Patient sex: M
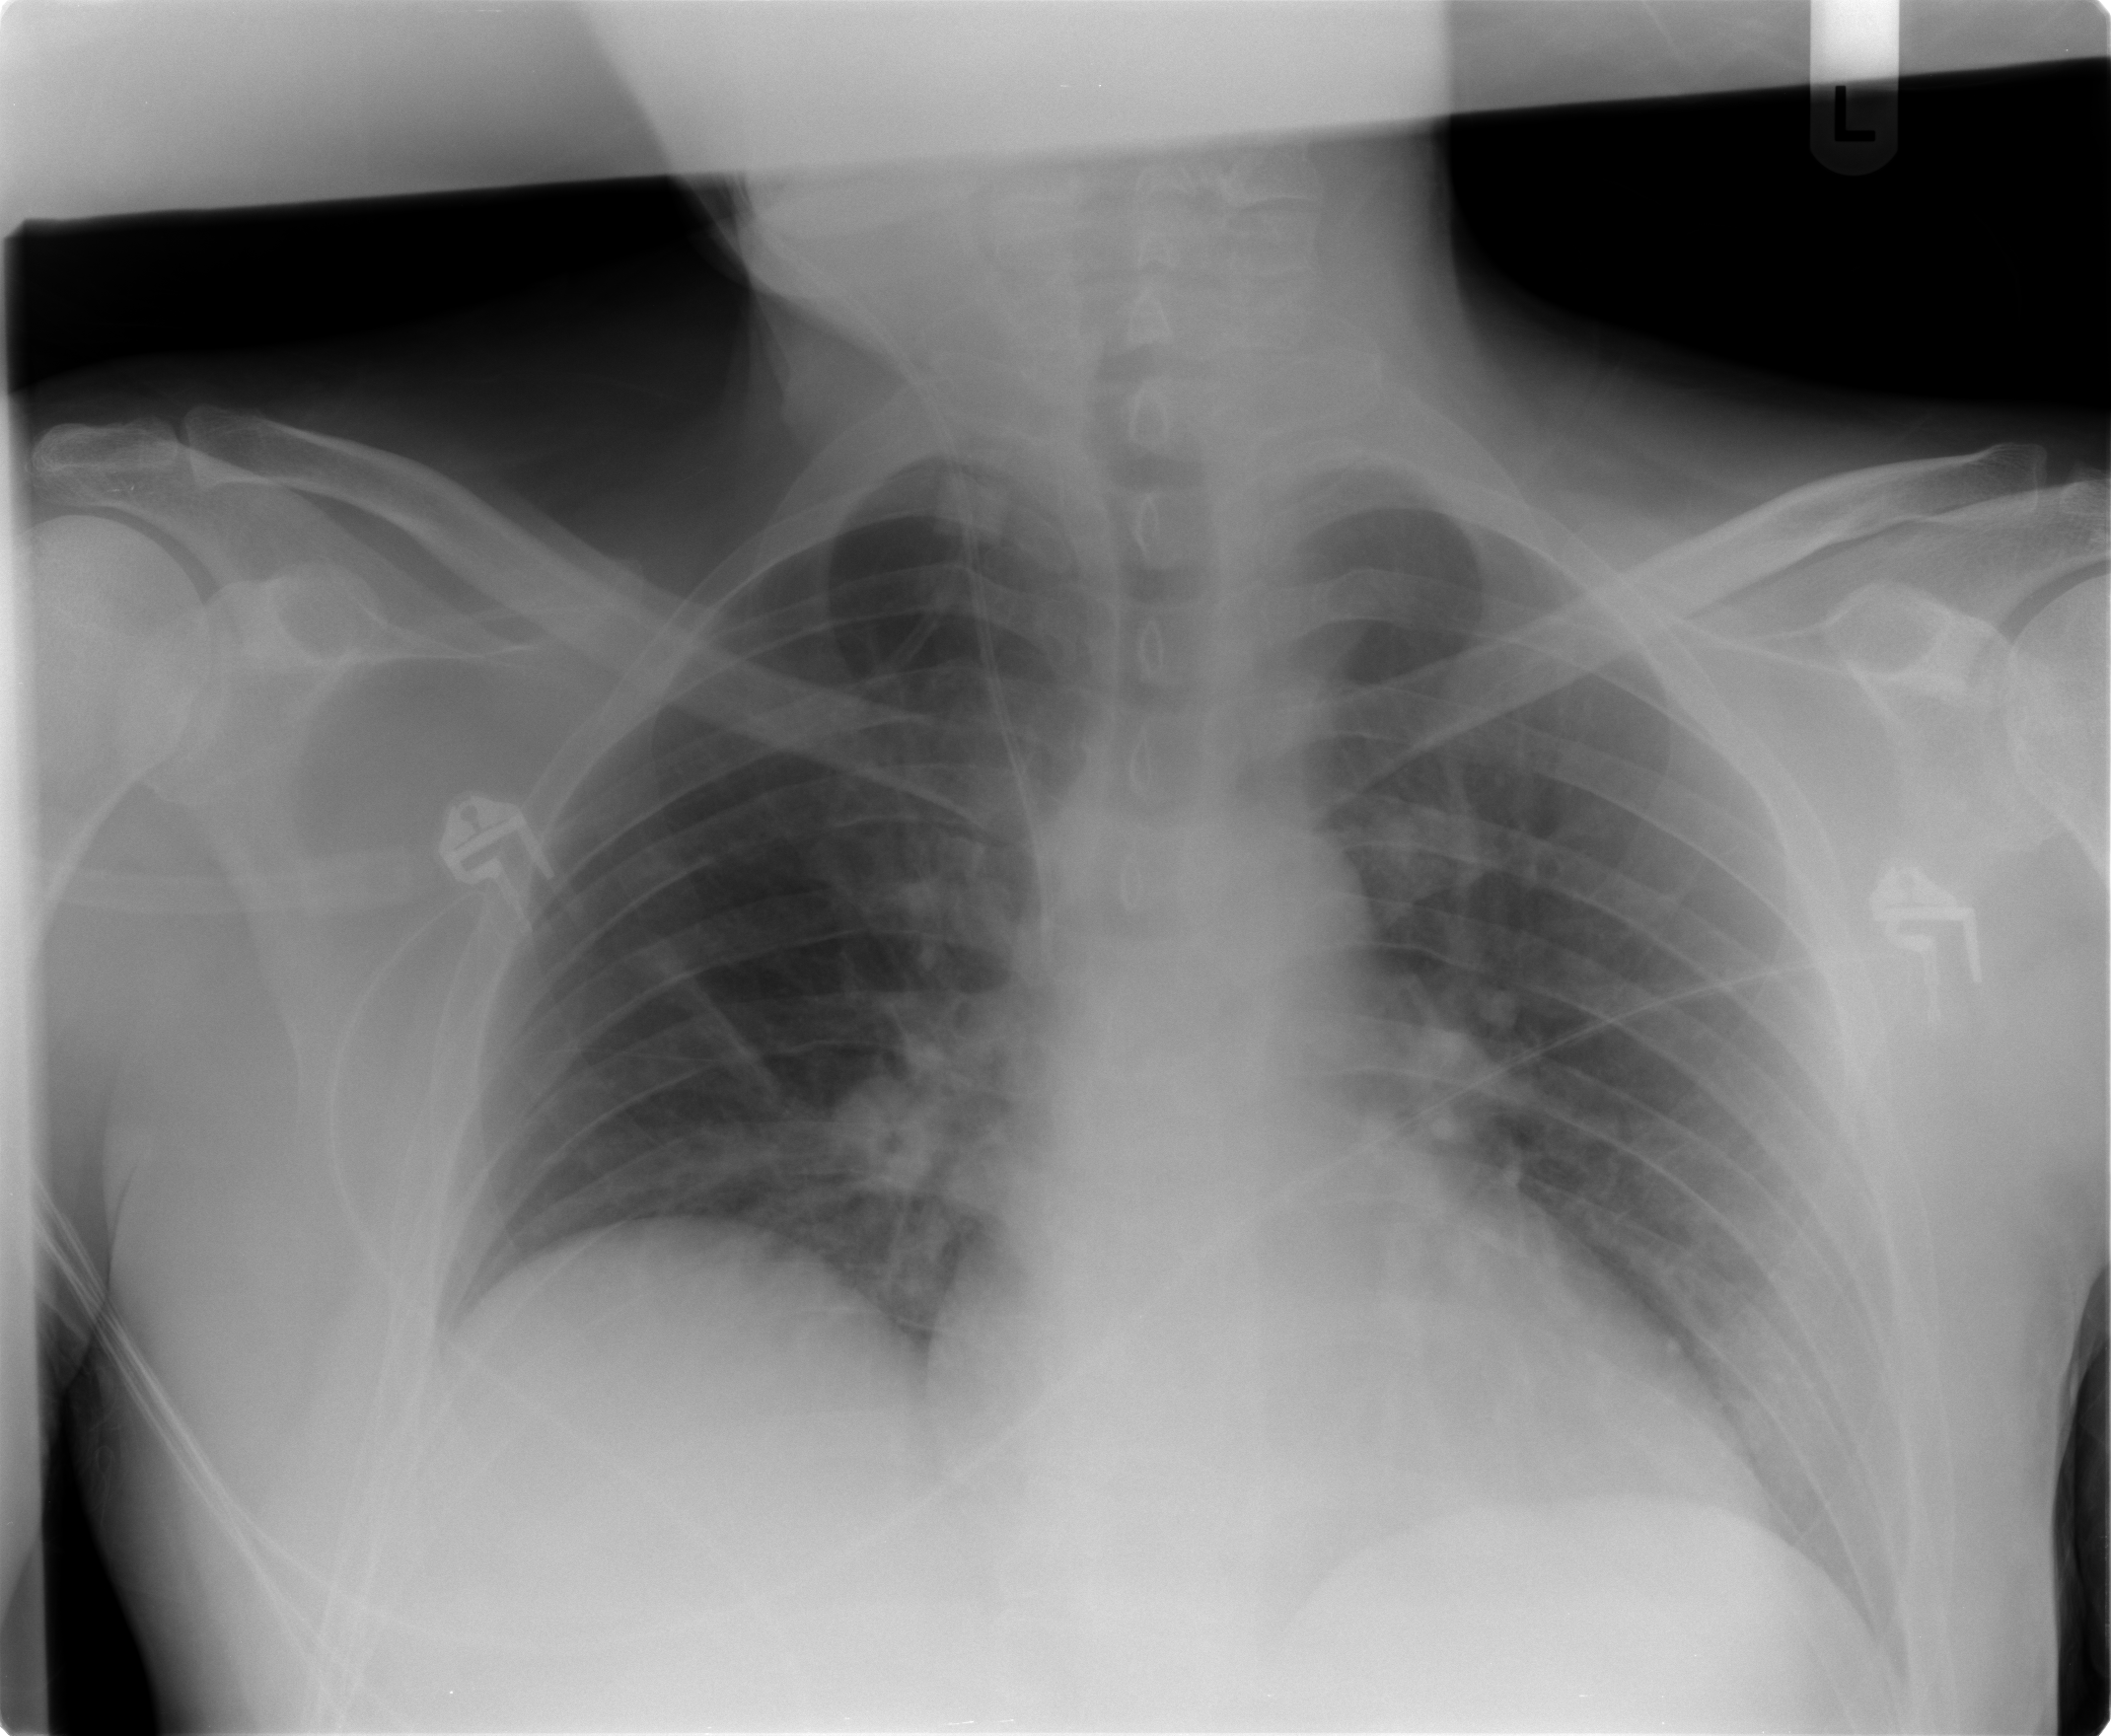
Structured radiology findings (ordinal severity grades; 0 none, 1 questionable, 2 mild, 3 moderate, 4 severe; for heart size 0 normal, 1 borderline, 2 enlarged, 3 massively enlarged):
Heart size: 0
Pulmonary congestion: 2
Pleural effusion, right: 0
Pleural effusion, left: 0
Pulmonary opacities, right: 0
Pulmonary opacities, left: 0
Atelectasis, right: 0
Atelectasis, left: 0